Question: I am trying to invoke a command remotely (either on a local virtual machine or using the network) using PowerShell in C#. I am using the System.Management.Automation library from <URL>
For reasons unknown to me, the warnings and verbose messages are not logged back.
When invoking the commnd locally in C#, it works fine.

I've tried various stream related settings ($verbosepreference, $warningpreference) but I do not think that they are related - this problem does not exist when calling PowerShell from the console.
I've checked both a remote connection to a virtual machine (-VmName parameter of Invoke-Command) and a computer in the network (-ComputerName parameter of Invoke-Command) - both suffer from that problem.
I've tried finding some magic switch in PowerShell Invoke() that would make those streams be passed - I found a thing called RemoteStreamOptions (<URL> but setting it did not help.
Is there any thing I can do to make it work?
'''
namespace ConsoleApp2
{
using System;
using System.Linq;
using System.Management.Automation;
using System.Management.Automation.Runspaces;
using System.Security;
class Program
{
static void Main(string[] args)
{
var script = @"
$VerbosePreference='Continue' #nope, it's not about these settings
$WarningPreference = 'Continue'
Write-Host "" ------- $env:computername ------- ""
Write-Warning ""Write warning directly in warn script""
Write-Error ""Write error directly in warn script""
Write-Verbose ""Write verbose directly in warn script"" -verbose
Write-Host ""Write host directly in warn script""
Write-Information ""Write Information in warn script""
";
Call(script, command =>
{
SecureString password = new SecureString();
"admin".ToCharArray().ToList().ForEach(c => password.AppendChar(c));
command.Parameters.Add("Credential", new PSCredential("admin", password));
command.Parameters.Add("VmName", new[] { "<PHONE>" });
}
);
Call(script);
}
private static void Call(string script, Action<Command> addtionalCommandSetup = null)
{
using (var shell = PowerShell.Create())
{
shell.Streams.Information.DataAdded += LogProgress<InformationRecord>;
shell.Streams.Warning.DataAdded += LogProgress<WarningRecord>;
shell.Streams.Error.DataAdded += LogProgress<ErrorRecord>;
shell.Streams.Verbose.DataAdded += LogProgress<VerboseRecord>;
shell.Streams.Debug.DataAdded += LogProgress<DebugRecord>;
var command = new Command("Invoke-Command");
command.Parameters.Add("ScriptBlock", ScriptBlock.Create(script));
addtionalCommandSetup?.Invoke(command);
shell.Commands.AddCommand(command);
shell.Invoke();
Console.ReadKey();
}
}
private static void LogProgress<T>(object sender, DataAddedEventArgs e)
{
var data = (sender as PSDataCollection<T>)[e.Index];
Console.WriteLine($"[{typeof(T).Name}] {Convert.ToString(data)}");
}
}
}
'''
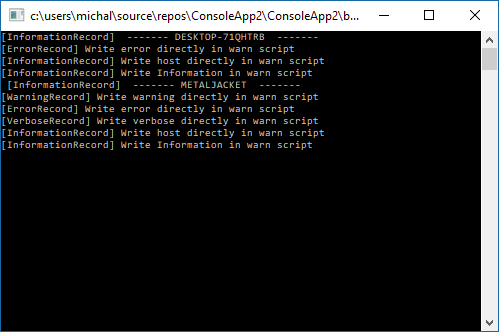
Answer: I think the issue might be that you are creating a local PowerShell session with 'var shell = PowerShell.Create()', which then creates a separate remote session with 'Invoke-Command' and the streams are not being passed through properly. If you create a remote session directly, it works fine. Here is a simplified version of your code that uses a remote runspace:
'''
namespace ConsoleApp2
{
using System;
using System.Linq;
using System.Management.Automation;
using System.Management.Automation.Runspaces;
using System.Security;
class Program
{
static void Main(string[] args)
{
var script = @"
Write-Host ""-------$env:computername-------""
Write-Warning ""Write warning directly in warn script""
Write-Error ""Write error directly in warn script""
Write-Verbose ""Write verbose directly in warn script"" -verbose
Write-Host ""Write host directly in warn script""
Write-Information ""Write Information in warn script""
";
SecureString password = new SecureString();
"Password".ToCharArray().ToList().ForEach(c => password.AppendChar(c));
PSCredential credentials = new PSCredential("UserName", password);
WSManConnectionInfo connectionInfo = new WSManConnectionInfo();
connectionInfo.ComputerName = "TargetServer";
connectionInfo.Credential = credentials;
using (var shell = PowerShell.Create())
{
using (var runspace = RunspaceFactory.CreateRunspace(connectionInfo))
{
runspace.Open();
shell.Runspace = runspace;
shell.Streams.Information.DataAdded += LogProgress<InformationRecord>;
shell.Streams.Warning.DataAdded += LogProgress<WarningRecord>;
shell.Streams.Error.DataAdded += LogProgress<ErrorRecord>;
shell.Streams.Verbose.DataAdded += LogProgress<VerboseRecord>;
shell.Streams.Debug.DataAdded += LogProgress<DebugRecord>;
shell.AddScript(script);
shell.Invoke();
}
}
Console.ReadKey();
}
private static void LogProgress<T>(object sender, DataAddedEventArgs e)
{
var data = (sender as PSDataCollection<T>)[e.Index];
Console.WriteLine($"[{typeof(T).Name}] {Convert.ToString(data)}");
}
}
}
'''